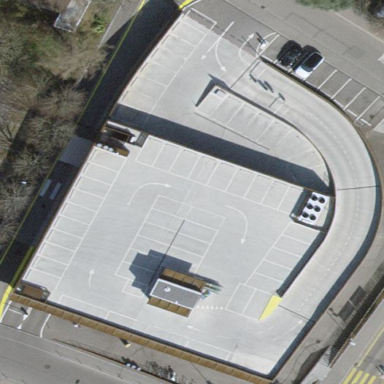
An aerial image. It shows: Building that houses supermarket.